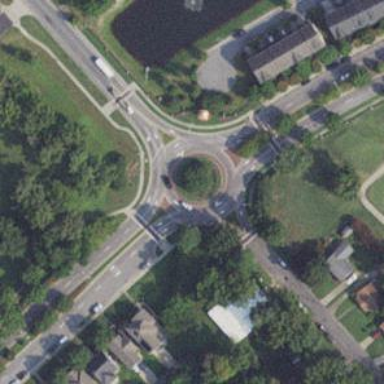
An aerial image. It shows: Tertiary road leading to roundabout junction.